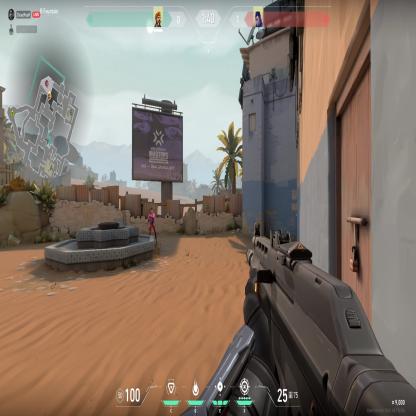
Label: enemy